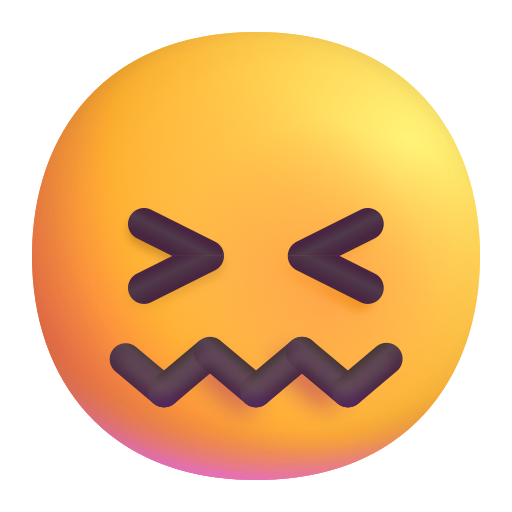
confounded face color